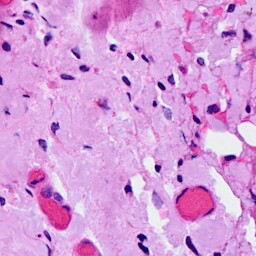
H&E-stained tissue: Breast